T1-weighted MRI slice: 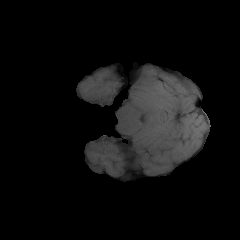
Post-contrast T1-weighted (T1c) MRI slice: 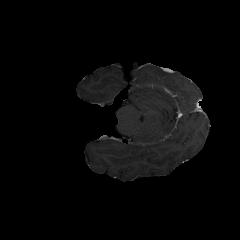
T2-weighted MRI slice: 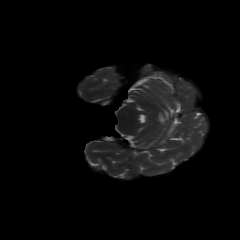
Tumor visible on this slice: no